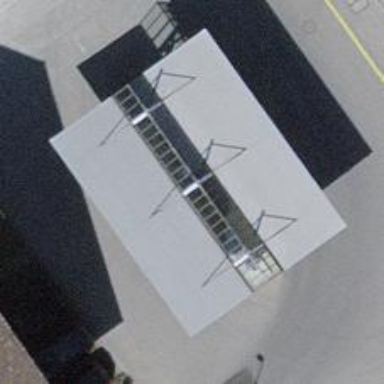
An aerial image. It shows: Fuel station.